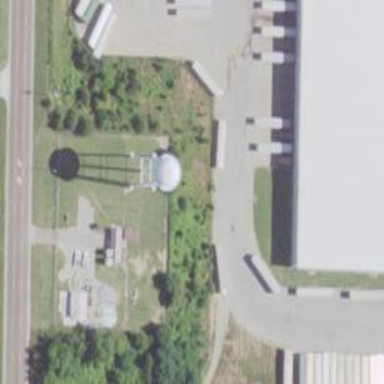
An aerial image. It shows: Water tower that is man-made.